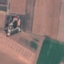
Land use / land cover: AnnualCrop